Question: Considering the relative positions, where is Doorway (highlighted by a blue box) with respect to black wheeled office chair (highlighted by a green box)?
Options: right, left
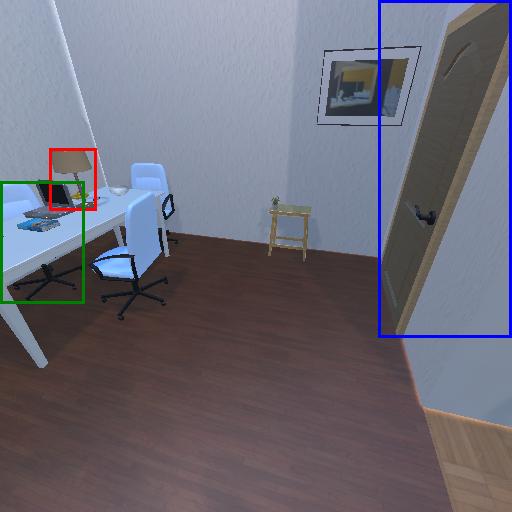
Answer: right